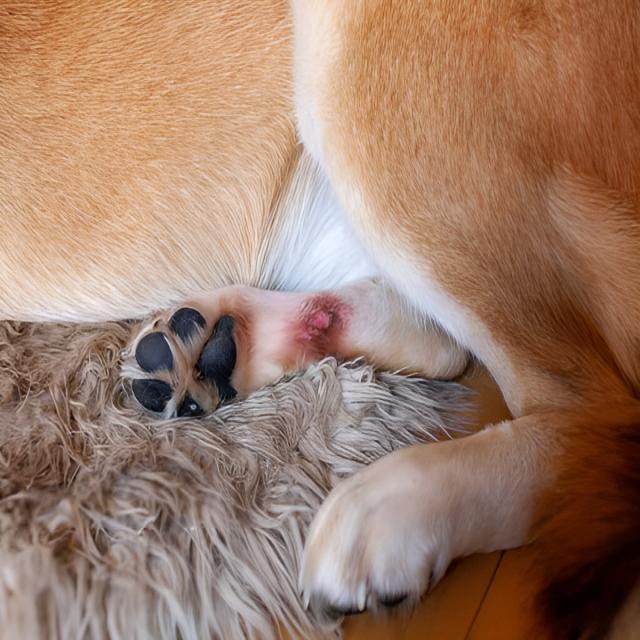
Canine dermatitis — inflammation of the skin presenting with erythema, pruritus, papules, and excoriation. May be allergic, contact, or atopic in origin.